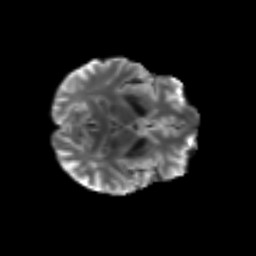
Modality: T2w
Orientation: axial
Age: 53
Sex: male
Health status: ill
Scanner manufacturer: siemens
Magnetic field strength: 3 T
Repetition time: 8.7 s
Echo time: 0.11 s